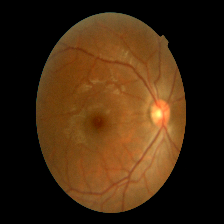
Diabetic retinopathy grade: Mild